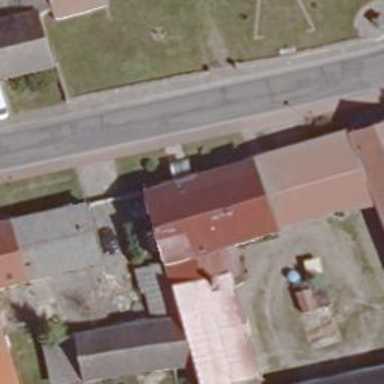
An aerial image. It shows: Simple and straightforward house.